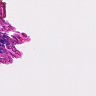
Metastatic tissue present: no